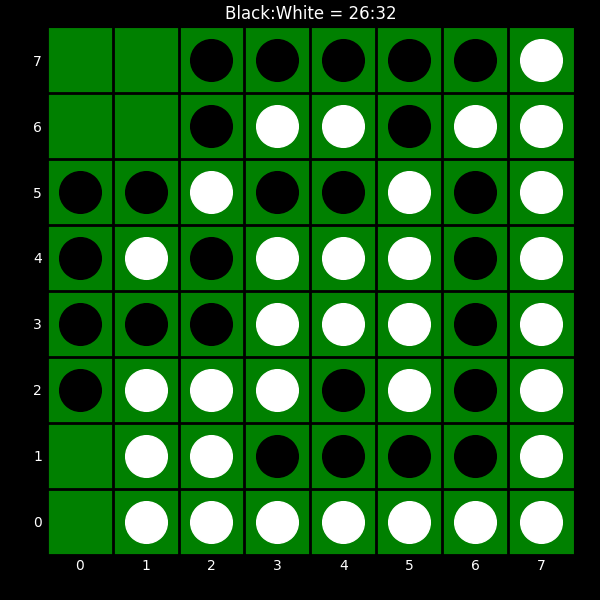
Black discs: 26
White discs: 32